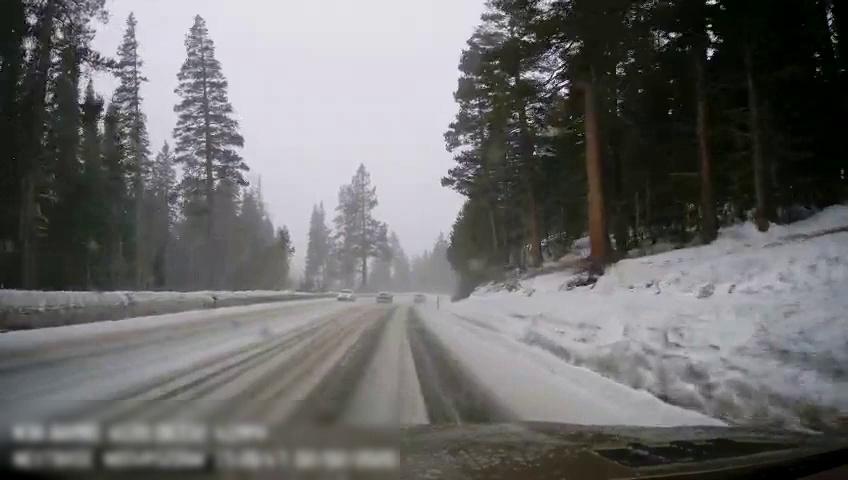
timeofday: Day
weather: Snowy
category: Drivable Space
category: Vehicles | SUV
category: Vehicles | Car
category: Vehicles | SUV
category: Lanes | Current Lane